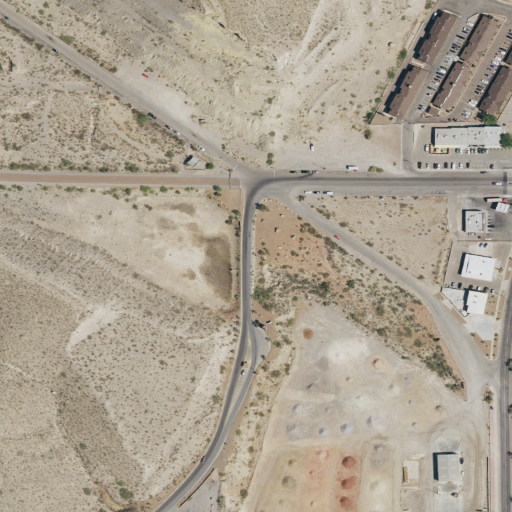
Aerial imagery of valley in Texas named McKelligon Canyon containing shrub, high intensity development, medium intensity development, low intensity development, and open development